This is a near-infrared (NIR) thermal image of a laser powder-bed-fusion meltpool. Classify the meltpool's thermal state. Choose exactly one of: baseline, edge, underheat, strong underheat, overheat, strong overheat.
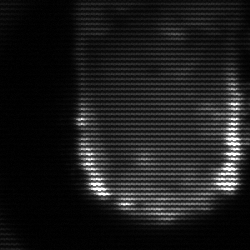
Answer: baseline